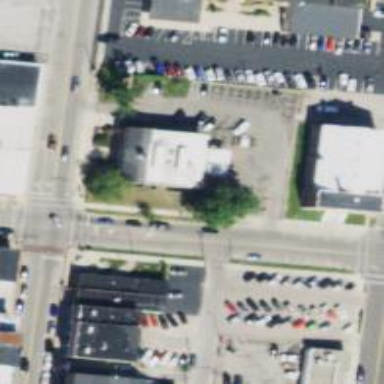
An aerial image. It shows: Post office.